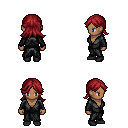
a pixel art fantasy rpg character, female body template, human, dark skin, gray robe, red pants, brunette loose hair, black shoes, four views (front, back, left, right), 2x2 character sprite sheet, small pixel art, hard edges, no anti-aliasing